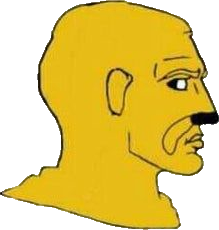
Label: 4_Yes_Chad